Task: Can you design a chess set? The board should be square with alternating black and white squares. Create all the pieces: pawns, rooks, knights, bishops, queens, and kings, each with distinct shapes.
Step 3094:
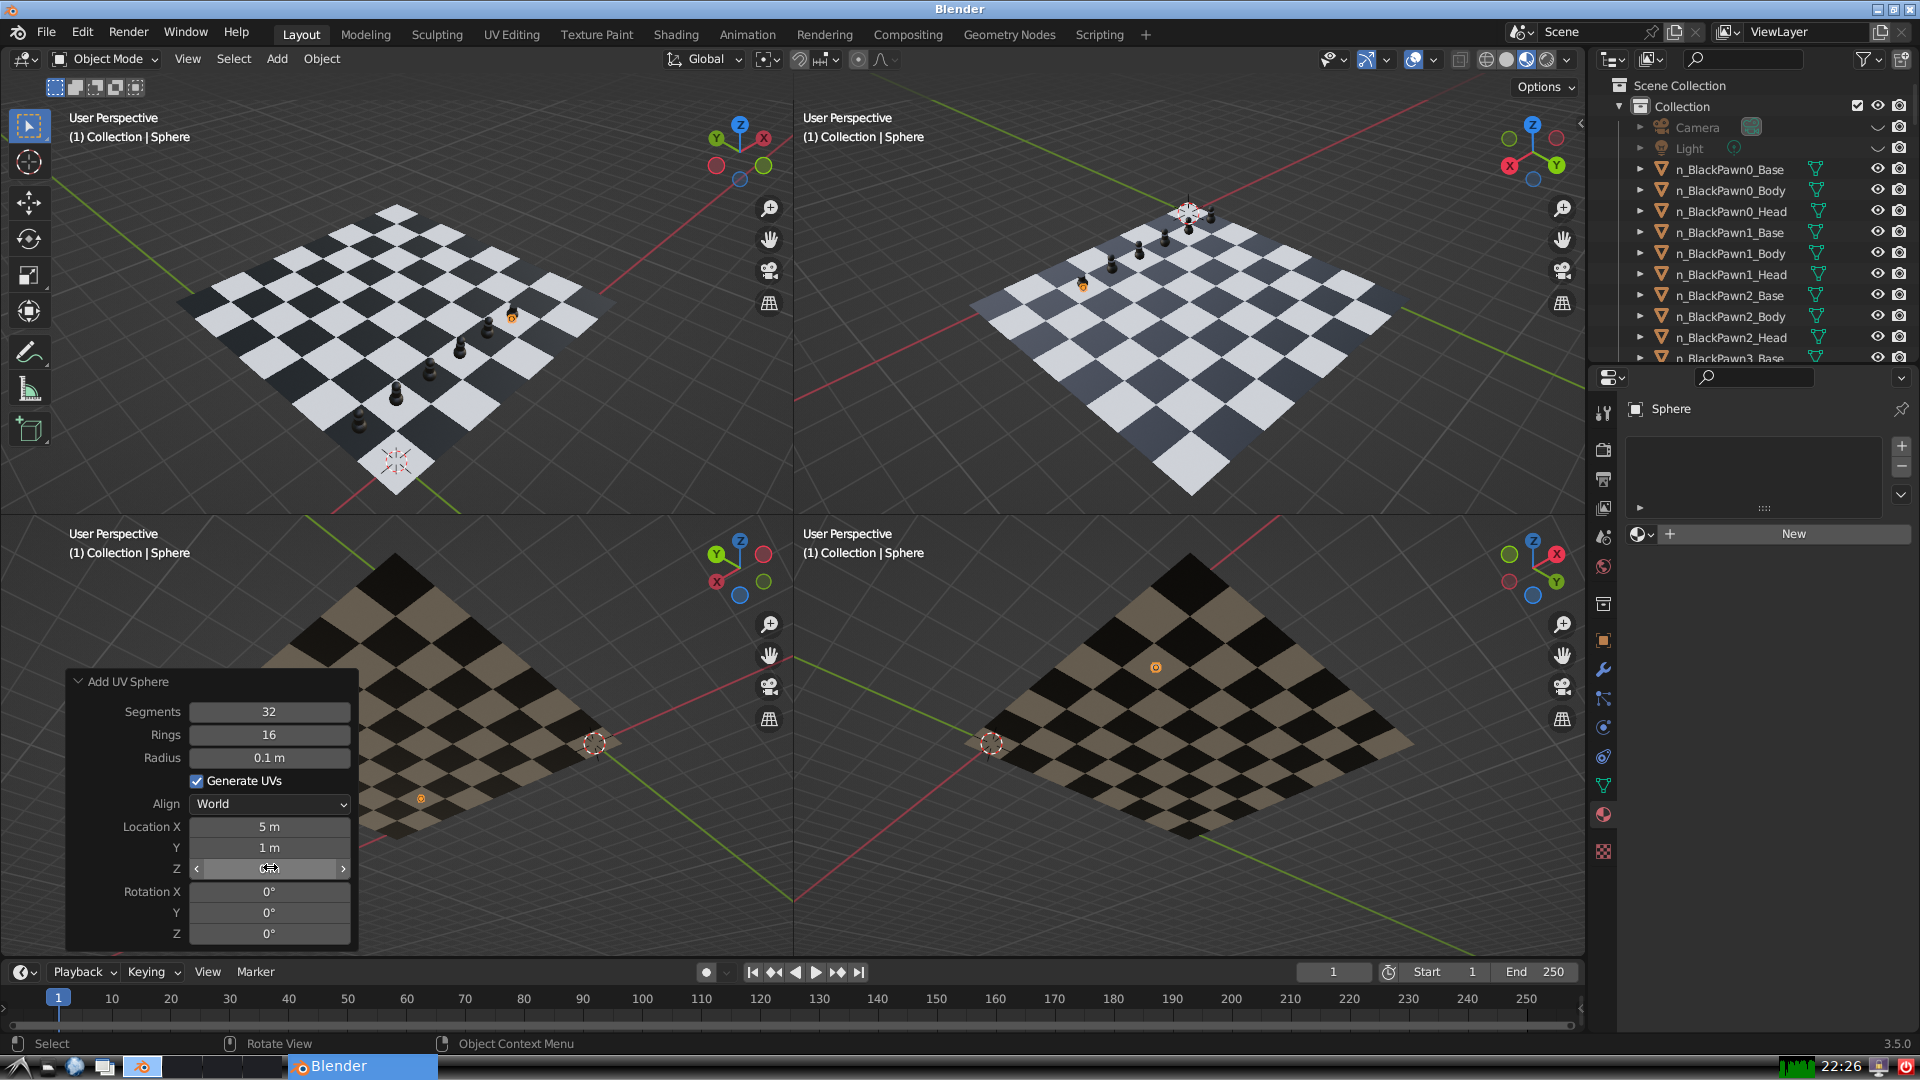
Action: click: no